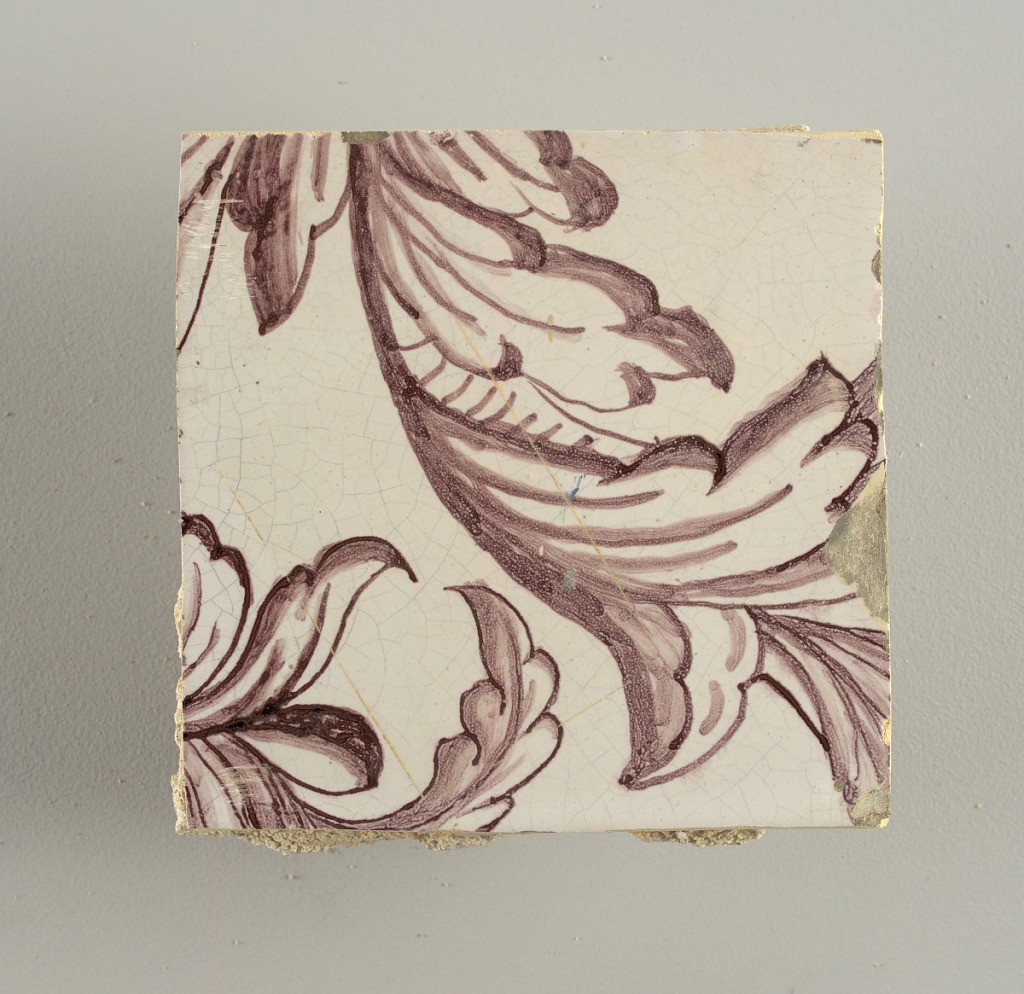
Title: Wall facing
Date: ca. 1725
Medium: Tin-glazed earthenware, underglaze
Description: Horizontal rectangle.  Thirty-seven tiles wide and twenty-one high with opening for door or window nineteen and one-half tiles high and twelve wide.  To left and right of opening, centered canopy above. Left, woman representing Hope, right, a sculputure urn.  Centered above opening, a mascaron.  Arabesque design of foliage.